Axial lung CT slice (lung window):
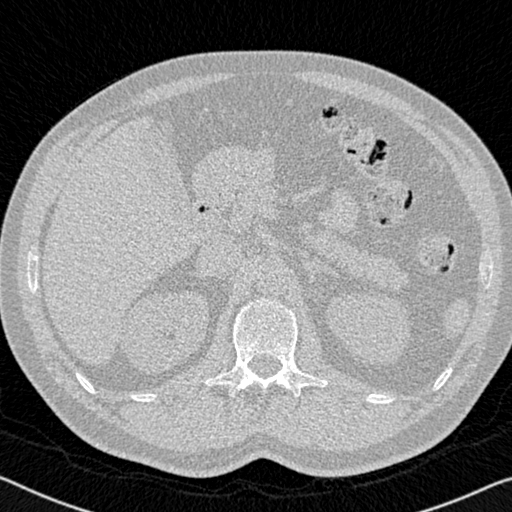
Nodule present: no